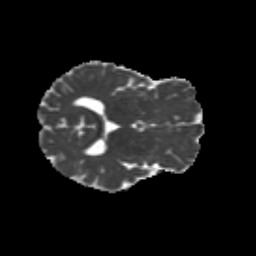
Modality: MD
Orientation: axial
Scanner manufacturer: siemens
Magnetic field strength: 3 T
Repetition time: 9.2 s
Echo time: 0.084 s